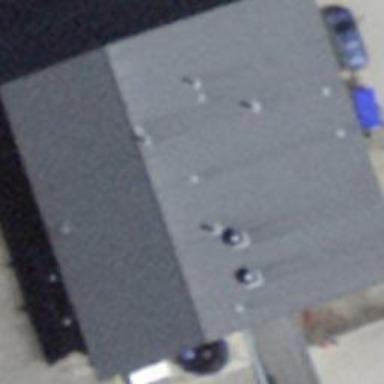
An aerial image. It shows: Building with gabled roof colored gray. The roof orientation is across the building.